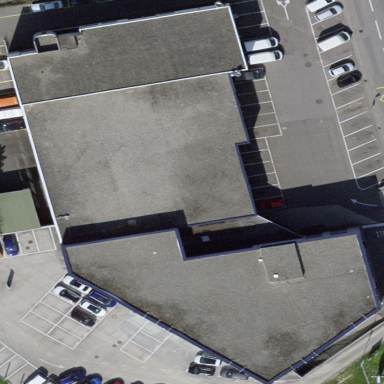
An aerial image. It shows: Car shop building.